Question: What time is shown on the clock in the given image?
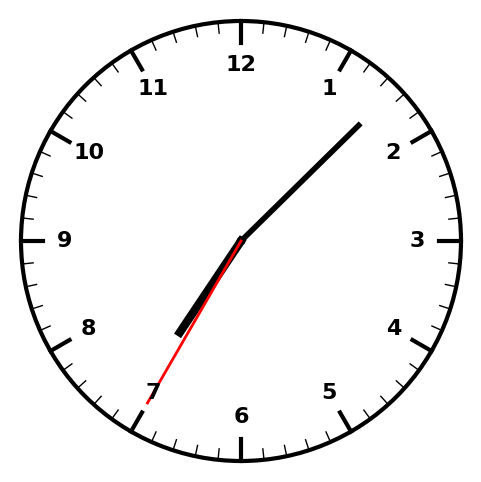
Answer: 07:07:35